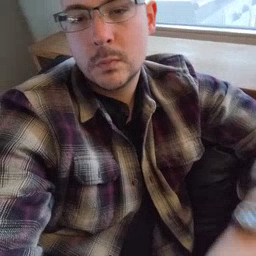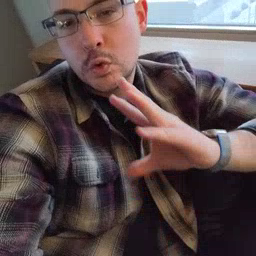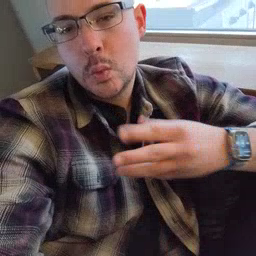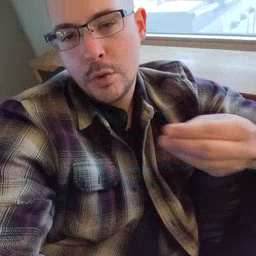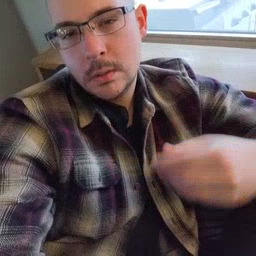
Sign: story